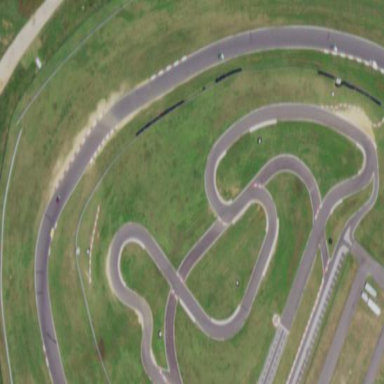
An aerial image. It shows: Karting raceway for sports activities.